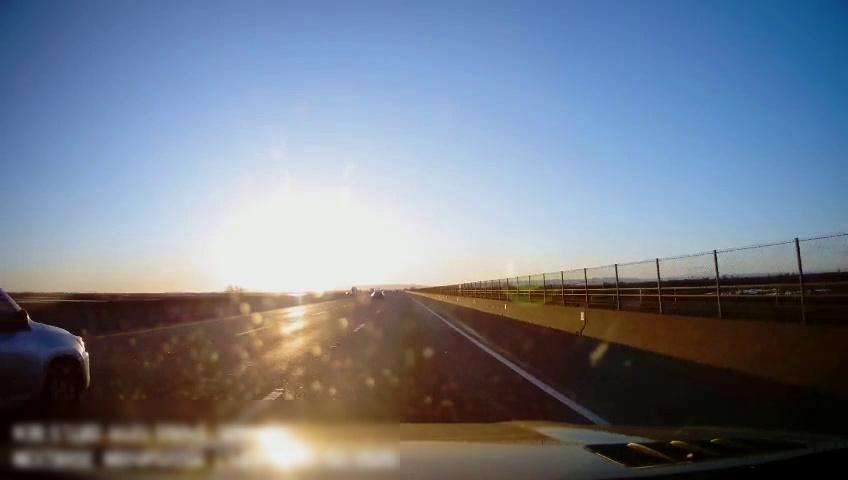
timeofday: Day
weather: Sunny
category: Drivable Space
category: Vehicles | Car
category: Vehicles | SUV
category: Lanes | Alternate Lane
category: Lanes | Current Lane
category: Lanes | Current Lane
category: Lanes | Alternate Lane